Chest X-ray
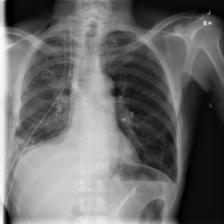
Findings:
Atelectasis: negative
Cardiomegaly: negative
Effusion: negative
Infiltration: negative
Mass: negative
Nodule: negative
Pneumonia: negative
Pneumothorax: negative
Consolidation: negative
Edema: negative
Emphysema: positive
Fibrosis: negative
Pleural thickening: positive
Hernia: negative